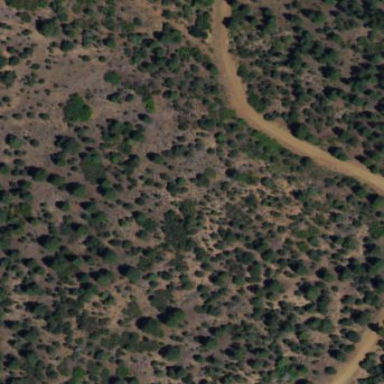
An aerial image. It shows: Brownfield area with natural scrub vegetation.